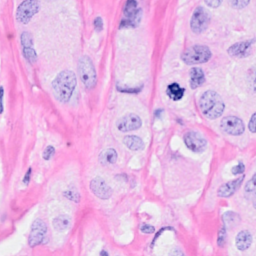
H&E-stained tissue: Breast